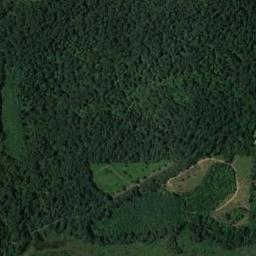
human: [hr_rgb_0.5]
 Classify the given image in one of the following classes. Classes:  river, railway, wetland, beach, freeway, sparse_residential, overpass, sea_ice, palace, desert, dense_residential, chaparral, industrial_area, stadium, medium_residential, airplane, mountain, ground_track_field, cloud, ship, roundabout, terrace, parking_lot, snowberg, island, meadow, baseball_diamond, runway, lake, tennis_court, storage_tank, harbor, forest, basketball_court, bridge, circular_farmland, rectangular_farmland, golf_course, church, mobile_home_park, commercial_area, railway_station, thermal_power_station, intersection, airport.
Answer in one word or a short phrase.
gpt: forest